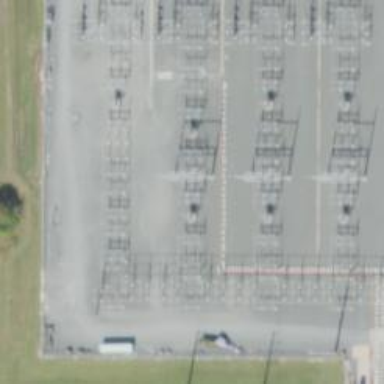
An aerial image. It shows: Switch for power supply.